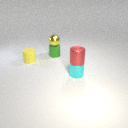
small yellow metal sphere behind small red metal cylinder